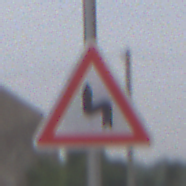
Verkehrszeichen: DoppelkurveZunaechstLinks
Umgebung: Outdoor, Suburban
Tageszeit: Midday
Wetter: Overcast
Licht: Natural
Jahreszeit: NotSpecified
Kontrast: LowContrast